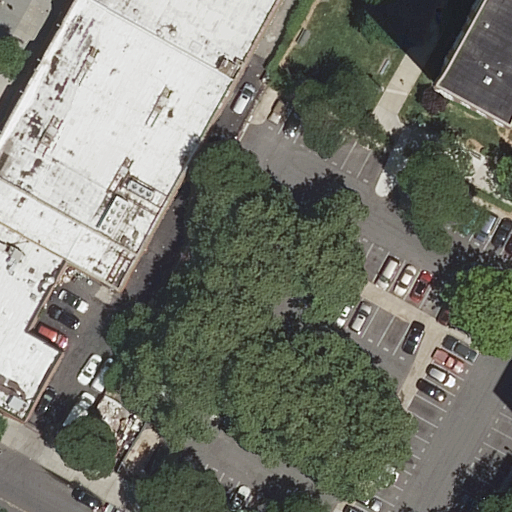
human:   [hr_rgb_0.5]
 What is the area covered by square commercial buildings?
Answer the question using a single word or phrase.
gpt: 0m2

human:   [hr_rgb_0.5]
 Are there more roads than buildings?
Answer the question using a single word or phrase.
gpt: no

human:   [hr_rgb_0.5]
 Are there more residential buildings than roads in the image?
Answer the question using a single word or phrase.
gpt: no

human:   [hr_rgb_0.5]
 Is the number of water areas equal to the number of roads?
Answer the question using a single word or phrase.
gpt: no

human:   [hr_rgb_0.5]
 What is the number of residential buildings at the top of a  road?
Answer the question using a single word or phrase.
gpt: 2

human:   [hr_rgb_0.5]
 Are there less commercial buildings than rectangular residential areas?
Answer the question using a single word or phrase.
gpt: yes

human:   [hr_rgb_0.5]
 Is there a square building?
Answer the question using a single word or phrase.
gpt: no

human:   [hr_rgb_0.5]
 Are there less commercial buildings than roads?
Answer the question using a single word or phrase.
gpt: yes

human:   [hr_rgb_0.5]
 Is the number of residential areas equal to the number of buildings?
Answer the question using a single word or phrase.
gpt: no

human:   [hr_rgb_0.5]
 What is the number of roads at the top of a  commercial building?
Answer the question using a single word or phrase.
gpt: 0

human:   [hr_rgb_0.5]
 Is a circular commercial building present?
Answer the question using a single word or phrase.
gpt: no

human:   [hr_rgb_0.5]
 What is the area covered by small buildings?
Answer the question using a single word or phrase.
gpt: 48m2

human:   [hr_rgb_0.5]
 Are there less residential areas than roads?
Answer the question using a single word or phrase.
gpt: yes

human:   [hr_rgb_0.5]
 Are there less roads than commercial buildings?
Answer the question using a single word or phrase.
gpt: no

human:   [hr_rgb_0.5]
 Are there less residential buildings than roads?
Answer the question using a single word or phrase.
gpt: no

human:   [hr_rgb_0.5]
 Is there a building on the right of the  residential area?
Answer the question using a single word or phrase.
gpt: no

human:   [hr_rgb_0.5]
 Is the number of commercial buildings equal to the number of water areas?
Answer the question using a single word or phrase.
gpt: yes

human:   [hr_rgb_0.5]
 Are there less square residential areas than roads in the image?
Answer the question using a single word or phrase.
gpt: yes

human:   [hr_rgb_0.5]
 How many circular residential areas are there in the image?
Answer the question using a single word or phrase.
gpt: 0

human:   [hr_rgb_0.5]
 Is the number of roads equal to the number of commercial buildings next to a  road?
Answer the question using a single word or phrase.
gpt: no

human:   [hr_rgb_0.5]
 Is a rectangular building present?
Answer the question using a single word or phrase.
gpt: yes

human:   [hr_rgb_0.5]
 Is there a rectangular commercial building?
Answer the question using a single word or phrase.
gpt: no

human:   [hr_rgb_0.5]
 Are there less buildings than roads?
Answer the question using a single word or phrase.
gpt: no

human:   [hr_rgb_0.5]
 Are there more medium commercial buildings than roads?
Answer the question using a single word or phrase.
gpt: no

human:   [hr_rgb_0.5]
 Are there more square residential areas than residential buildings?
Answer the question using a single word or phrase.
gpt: no

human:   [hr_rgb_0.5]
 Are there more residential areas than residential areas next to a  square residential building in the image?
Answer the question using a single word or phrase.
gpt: yes

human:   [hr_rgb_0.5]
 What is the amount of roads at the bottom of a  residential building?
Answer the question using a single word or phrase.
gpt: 2

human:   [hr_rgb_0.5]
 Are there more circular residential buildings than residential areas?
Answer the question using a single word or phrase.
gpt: no

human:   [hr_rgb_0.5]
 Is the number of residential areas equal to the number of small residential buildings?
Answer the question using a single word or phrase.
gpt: yes

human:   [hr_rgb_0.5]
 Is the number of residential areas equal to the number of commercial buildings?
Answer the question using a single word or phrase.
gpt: no

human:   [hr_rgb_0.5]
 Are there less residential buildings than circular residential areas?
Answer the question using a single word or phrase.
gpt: no

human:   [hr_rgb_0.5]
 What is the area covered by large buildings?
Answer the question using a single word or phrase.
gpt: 1108m2

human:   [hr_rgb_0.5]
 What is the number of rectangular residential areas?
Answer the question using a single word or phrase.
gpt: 1

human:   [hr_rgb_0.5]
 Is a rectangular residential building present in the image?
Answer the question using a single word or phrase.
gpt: yes

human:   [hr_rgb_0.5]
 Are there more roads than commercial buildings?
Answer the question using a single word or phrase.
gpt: yes

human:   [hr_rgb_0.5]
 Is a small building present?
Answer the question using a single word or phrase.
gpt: yes